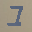
Label: 1